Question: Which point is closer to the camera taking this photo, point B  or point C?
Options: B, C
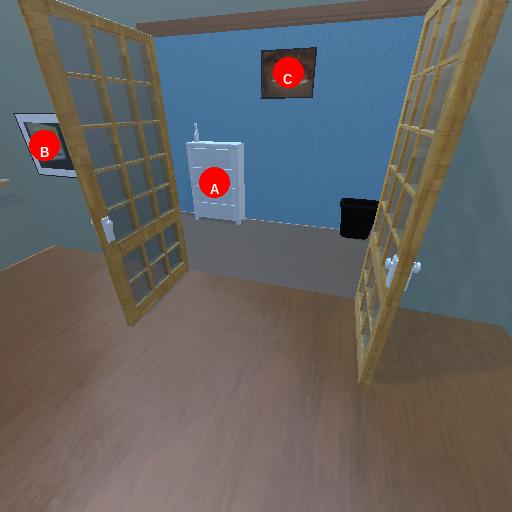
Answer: B